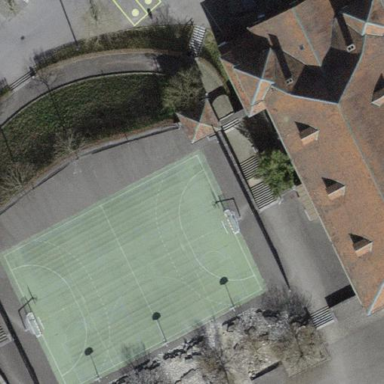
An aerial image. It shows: Multi-sport pitch for leisure activities.